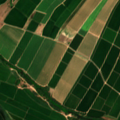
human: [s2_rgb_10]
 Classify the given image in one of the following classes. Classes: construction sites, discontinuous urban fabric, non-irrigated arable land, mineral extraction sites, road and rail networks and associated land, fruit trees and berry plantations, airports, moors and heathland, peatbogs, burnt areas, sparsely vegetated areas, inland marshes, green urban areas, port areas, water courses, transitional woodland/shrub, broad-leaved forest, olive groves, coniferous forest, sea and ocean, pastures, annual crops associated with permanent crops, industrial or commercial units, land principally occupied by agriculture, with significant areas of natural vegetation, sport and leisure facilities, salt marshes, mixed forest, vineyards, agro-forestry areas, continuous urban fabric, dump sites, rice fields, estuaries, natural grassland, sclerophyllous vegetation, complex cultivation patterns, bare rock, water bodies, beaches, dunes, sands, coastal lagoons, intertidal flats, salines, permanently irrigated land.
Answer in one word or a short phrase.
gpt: rice fields